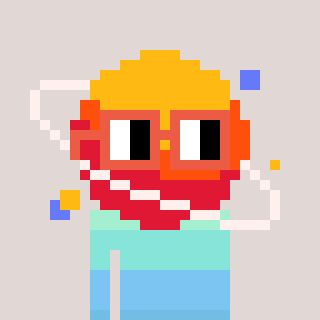
a pixel art character with square orange glasses, a saturn-shaped head and a foggrey-colored body on a warm background